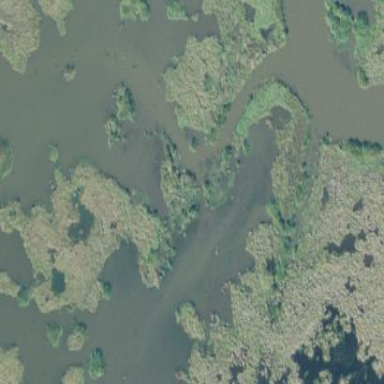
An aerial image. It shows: Marsh wetland.